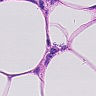
Metastatic tissue present: no